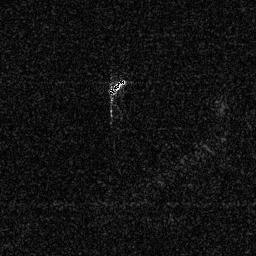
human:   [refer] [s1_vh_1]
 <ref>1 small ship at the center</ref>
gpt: <box>[[42, 30, 48, 36, 0]]</box>